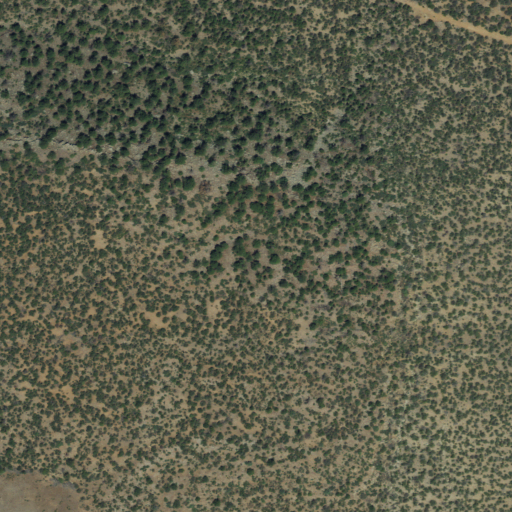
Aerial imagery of cape in New Mexico named El Cabo containing evergreen forest and shrub